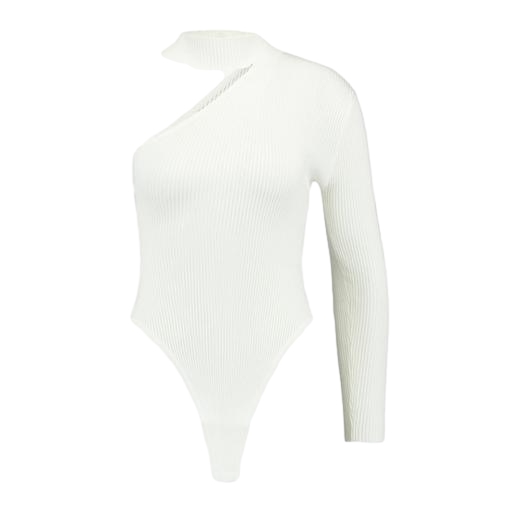
white long-sleeve one-shoulder top, white body suit, one sleeved shirt, white background